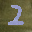
Label: 2